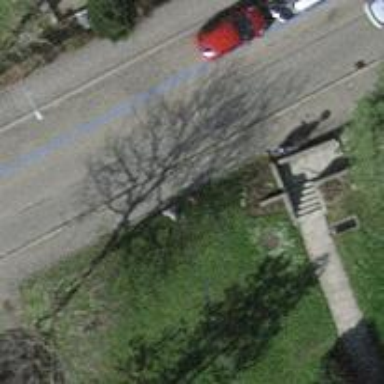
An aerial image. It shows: Parking lane for vehicles.